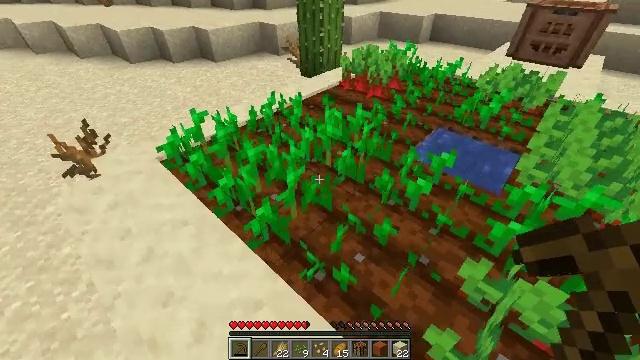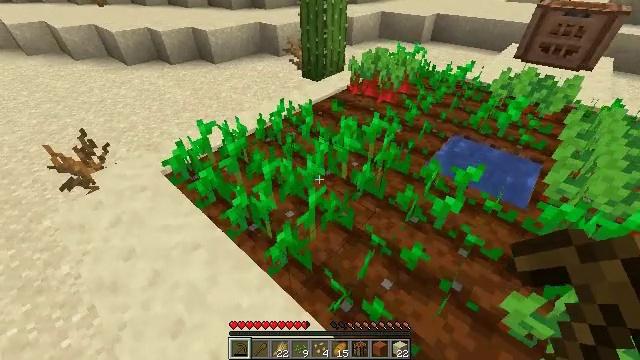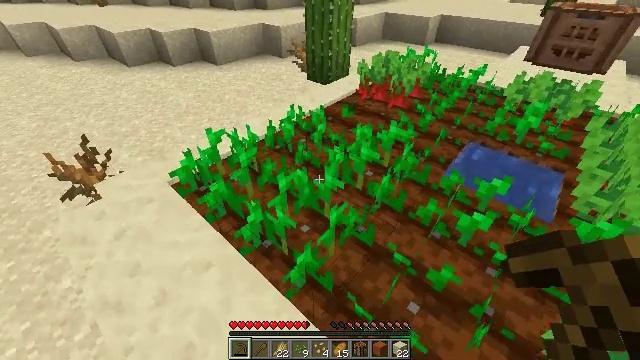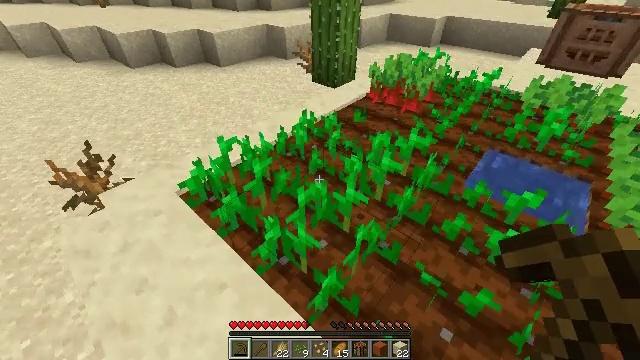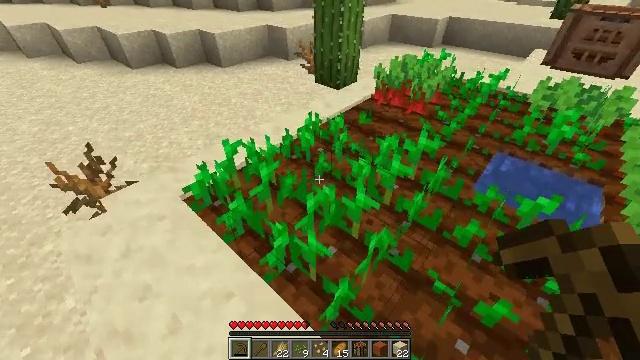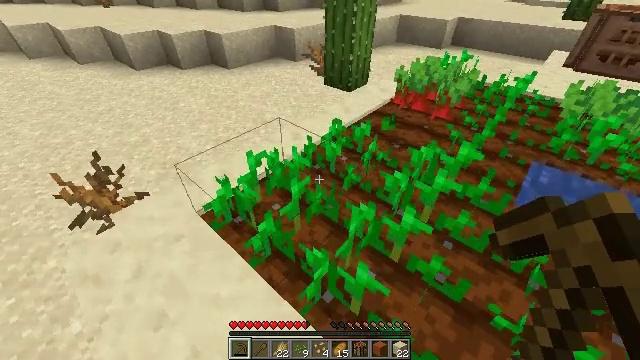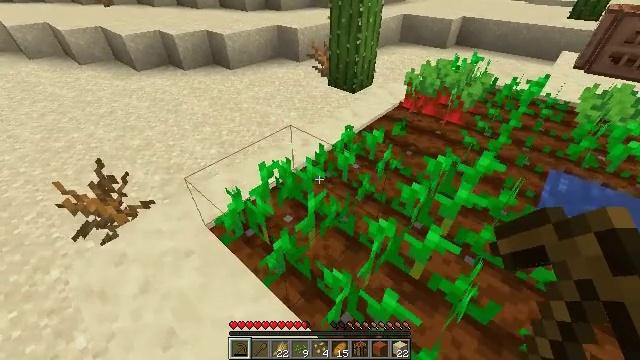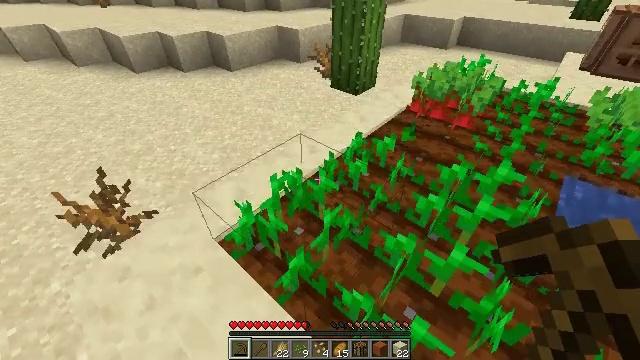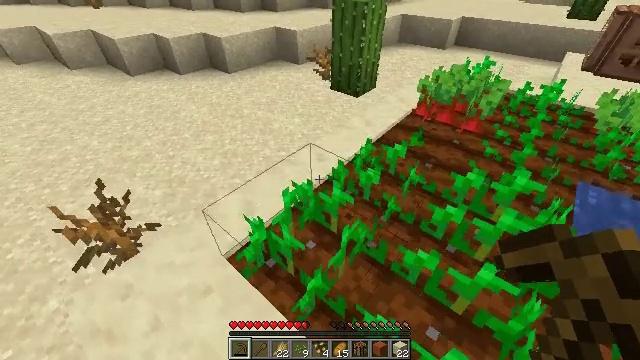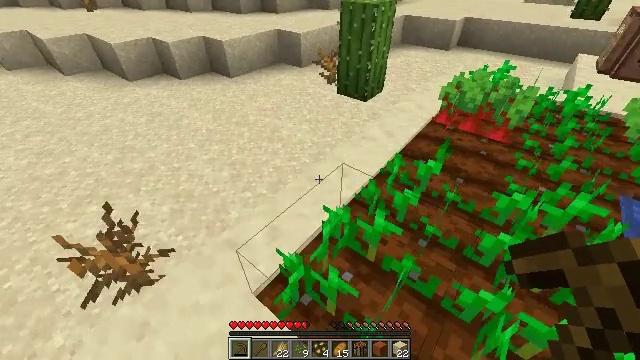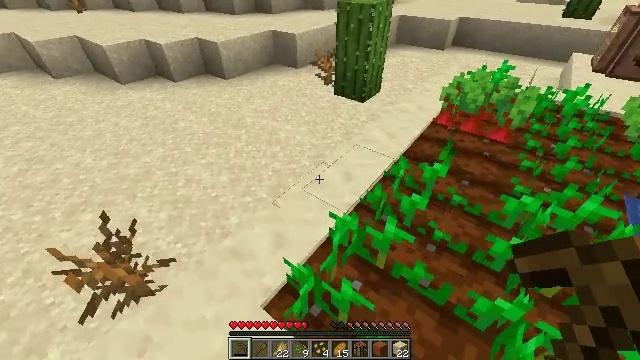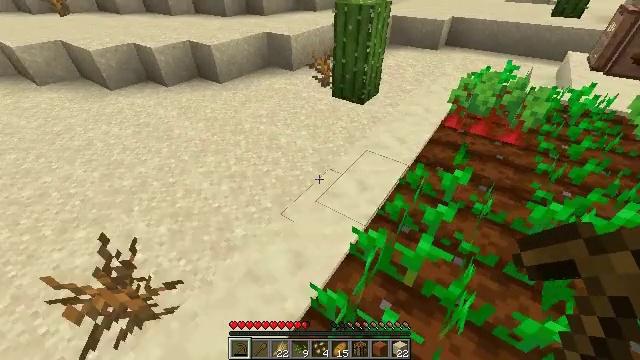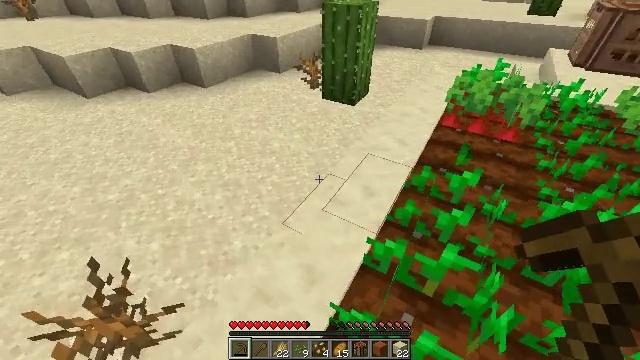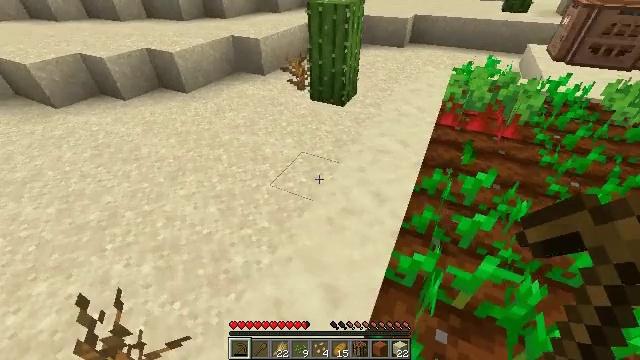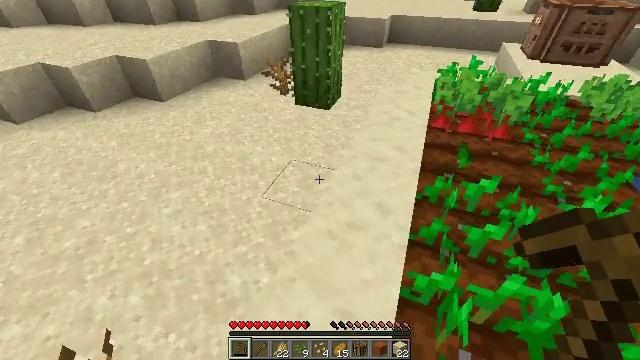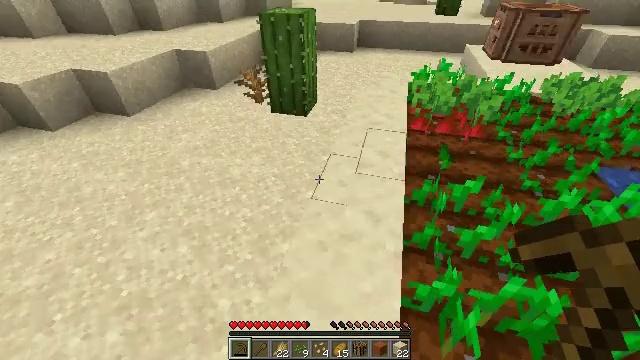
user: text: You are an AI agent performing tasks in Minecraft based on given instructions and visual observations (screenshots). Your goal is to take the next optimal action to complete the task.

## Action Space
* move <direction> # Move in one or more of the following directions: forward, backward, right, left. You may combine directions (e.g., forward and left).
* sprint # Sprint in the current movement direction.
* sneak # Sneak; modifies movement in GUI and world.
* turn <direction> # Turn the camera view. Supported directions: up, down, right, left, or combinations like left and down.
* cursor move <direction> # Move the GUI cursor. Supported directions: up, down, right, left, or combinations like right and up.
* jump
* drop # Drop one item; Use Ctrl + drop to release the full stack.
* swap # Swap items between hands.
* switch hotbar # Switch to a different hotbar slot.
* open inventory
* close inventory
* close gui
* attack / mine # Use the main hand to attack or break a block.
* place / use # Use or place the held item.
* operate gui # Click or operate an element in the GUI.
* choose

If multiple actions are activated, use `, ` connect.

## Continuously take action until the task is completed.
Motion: motion action
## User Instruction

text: Gather beetroots by breaking the plants.
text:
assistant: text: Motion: move forward and move left
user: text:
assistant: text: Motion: move forward and move left
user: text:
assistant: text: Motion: move forward and move left
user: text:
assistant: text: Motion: move forward and move left
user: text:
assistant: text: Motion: move forward and move left
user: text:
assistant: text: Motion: move forward and move left
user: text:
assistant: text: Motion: move forward and move left
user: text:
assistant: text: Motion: move forward and move left, turn right
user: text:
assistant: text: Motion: move forward and move left, turn right
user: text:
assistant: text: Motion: move forward and move left, turn right
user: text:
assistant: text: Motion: move forward and move left, turn right
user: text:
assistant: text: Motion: move forward and move left, turn right
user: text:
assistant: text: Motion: move forward and move left, turn right
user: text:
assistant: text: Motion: move forward and move left, turn right
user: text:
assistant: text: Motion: move forward and move left, turn right
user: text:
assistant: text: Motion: move forward and move left, turn right
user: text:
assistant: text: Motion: move forward and move left, turn right
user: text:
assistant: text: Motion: move forward, turn right
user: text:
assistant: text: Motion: turn right
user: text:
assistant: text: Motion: no_op
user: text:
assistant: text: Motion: turn right
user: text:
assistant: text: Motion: turn right
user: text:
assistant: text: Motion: turn right
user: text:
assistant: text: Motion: turn right
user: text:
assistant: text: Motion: turn right
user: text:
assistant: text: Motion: move forward, turn right
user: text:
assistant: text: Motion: move forward, turn right
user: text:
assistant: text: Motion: move forward, turn right
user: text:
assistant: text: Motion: move forward, turn right
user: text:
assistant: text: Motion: move forward, turn right